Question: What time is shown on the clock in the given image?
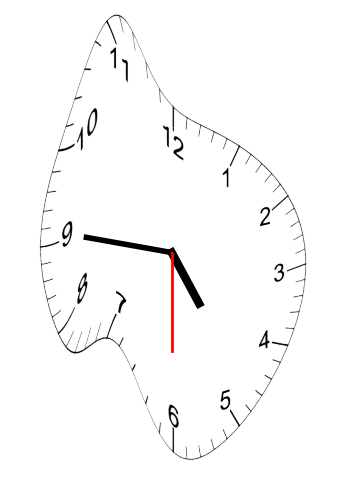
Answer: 04:45:30